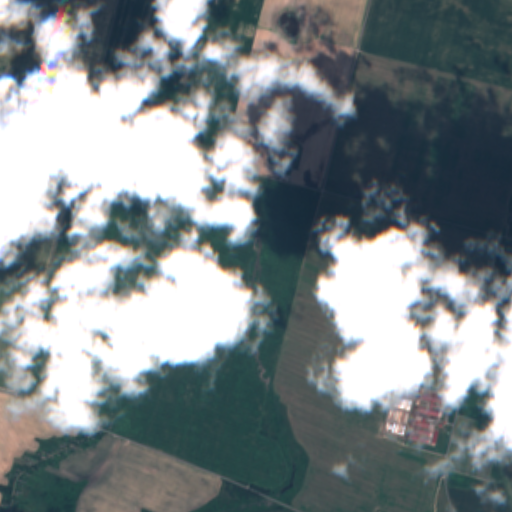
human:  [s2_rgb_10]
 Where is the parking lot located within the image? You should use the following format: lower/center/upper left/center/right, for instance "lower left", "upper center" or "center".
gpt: The parking lot is located in the lower right of the image.
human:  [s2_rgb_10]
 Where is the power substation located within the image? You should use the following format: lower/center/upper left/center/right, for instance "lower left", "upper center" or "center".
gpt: The power substation is located in the lower right of the image.
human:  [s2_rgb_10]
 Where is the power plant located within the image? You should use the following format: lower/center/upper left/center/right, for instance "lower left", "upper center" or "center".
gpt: There is no power plant in the image.